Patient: sex F, age 65
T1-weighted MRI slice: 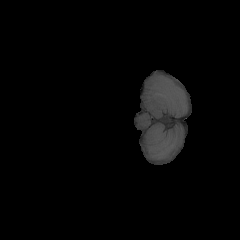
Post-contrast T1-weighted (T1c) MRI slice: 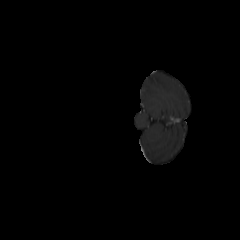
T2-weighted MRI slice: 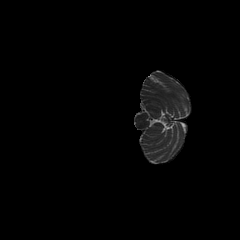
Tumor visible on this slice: no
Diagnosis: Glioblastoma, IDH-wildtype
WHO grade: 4